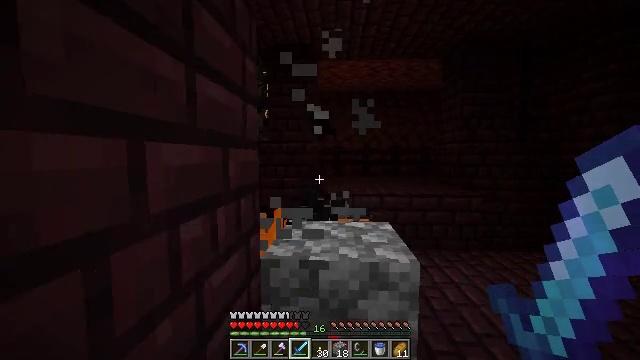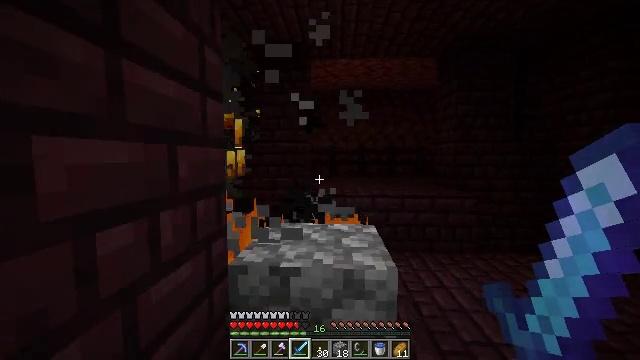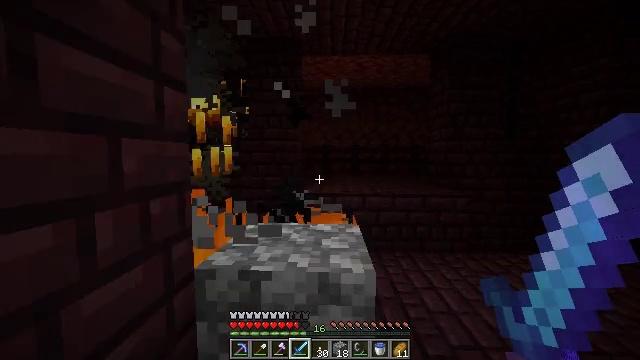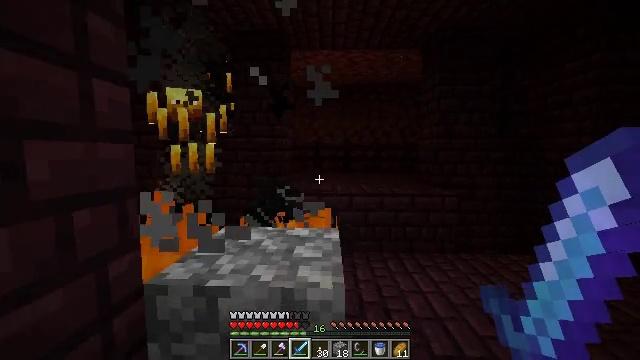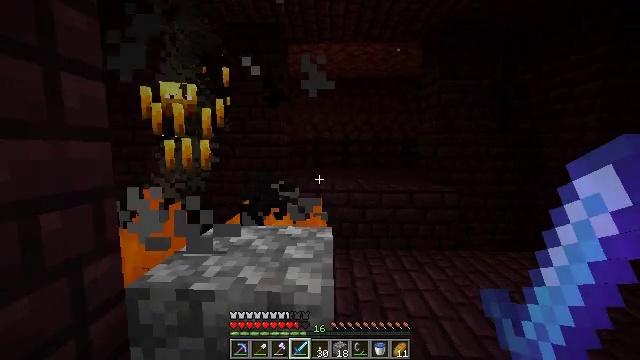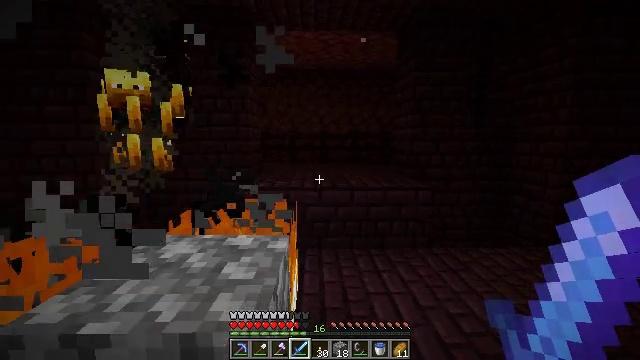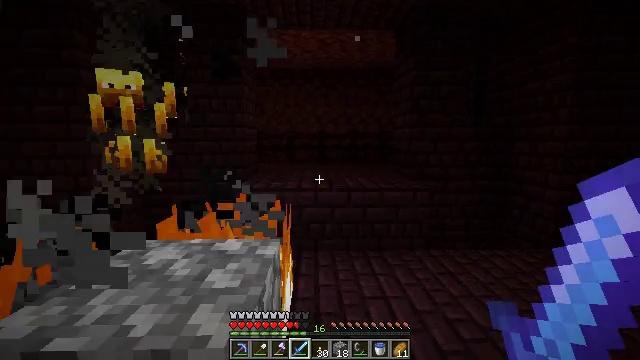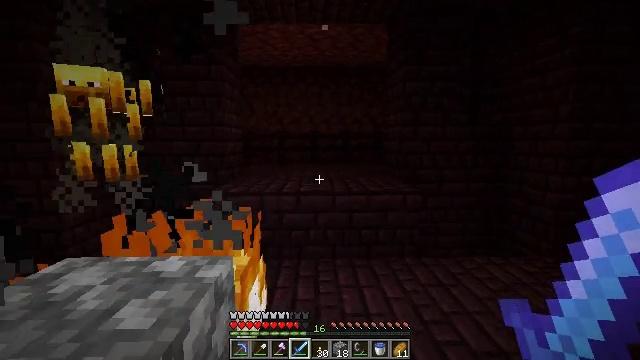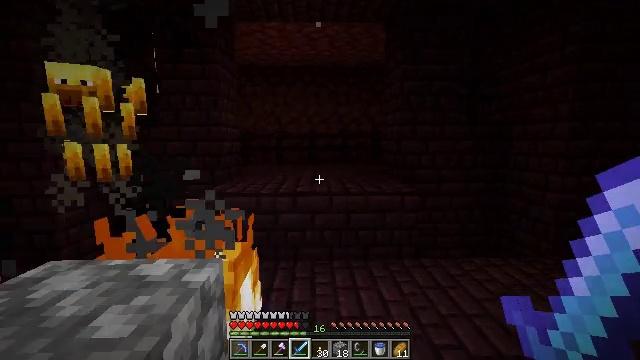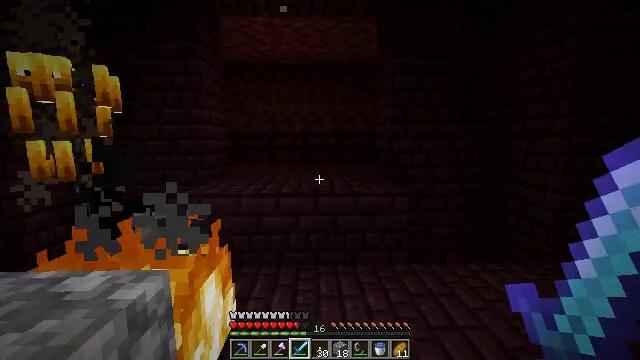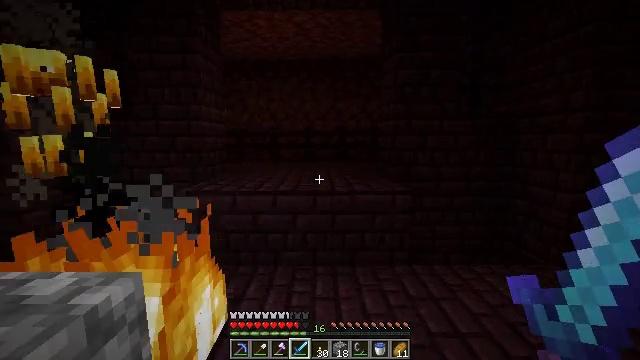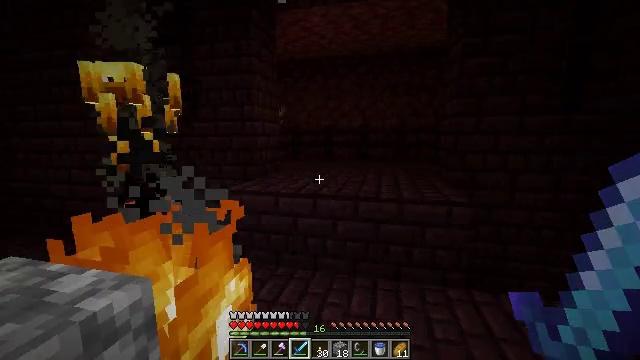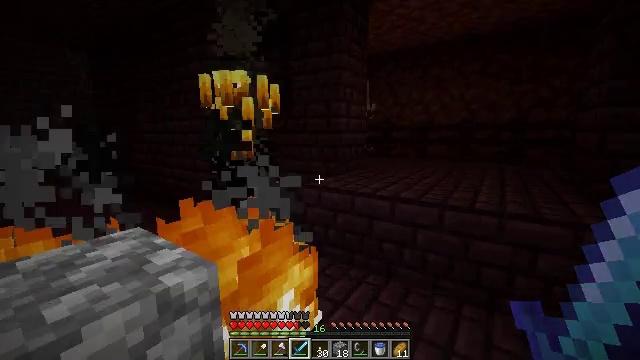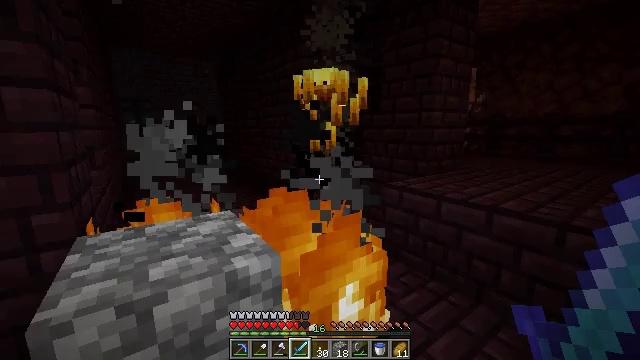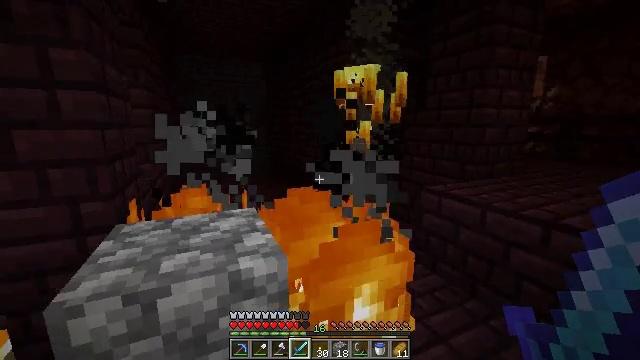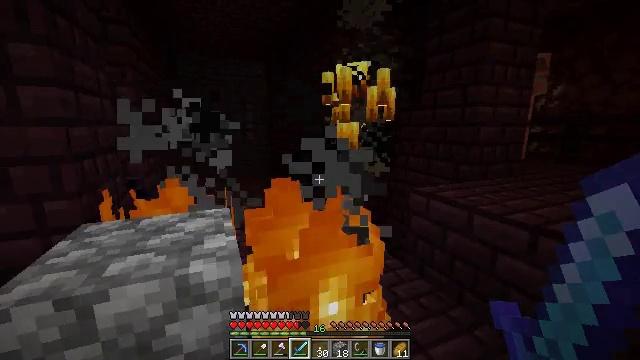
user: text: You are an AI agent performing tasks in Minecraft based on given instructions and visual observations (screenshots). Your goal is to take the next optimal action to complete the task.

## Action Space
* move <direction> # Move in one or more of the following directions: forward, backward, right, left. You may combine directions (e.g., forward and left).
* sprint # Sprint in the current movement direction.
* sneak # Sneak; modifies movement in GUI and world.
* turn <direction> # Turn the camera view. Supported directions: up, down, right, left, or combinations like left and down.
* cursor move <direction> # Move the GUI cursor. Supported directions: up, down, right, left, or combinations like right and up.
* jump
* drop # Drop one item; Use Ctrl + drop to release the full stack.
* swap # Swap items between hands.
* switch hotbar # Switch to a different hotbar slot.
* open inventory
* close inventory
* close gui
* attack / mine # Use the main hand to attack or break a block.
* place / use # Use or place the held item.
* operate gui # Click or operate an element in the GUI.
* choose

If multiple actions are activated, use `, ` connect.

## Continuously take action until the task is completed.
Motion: motion action
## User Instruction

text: Kill Nether mobs.
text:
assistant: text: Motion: move forward and move right
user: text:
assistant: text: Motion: move forward and move right
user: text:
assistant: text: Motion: move forward and move right
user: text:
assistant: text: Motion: move forward and move right, turn down
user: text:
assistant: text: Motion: move forward and move right, turn right and down
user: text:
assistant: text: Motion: move forward and move right
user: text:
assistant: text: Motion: move forward and move right
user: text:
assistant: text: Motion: move forward and move right
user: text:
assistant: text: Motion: move forward and move right
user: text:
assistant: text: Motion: move forward and move right, turn left
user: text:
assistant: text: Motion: move forward and move right, turn left
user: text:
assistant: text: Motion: move forward and move right, turn left
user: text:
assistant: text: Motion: move forward and move right, turn left and down
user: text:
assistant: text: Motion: move forward and move right, turn left
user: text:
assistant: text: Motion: move right, turn left
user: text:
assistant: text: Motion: move right
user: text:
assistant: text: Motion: move right, turn left
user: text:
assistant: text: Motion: move right, turn left
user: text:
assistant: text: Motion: move right
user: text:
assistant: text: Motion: move right
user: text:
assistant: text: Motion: move forward and move right, turn left
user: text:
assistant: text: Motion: move forward and move right, turn left
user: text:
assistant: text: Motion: move forward and move right, turn left and up
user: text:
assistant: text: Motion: move forward, turn left and up
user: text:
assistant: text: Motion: move forward, turn left and up
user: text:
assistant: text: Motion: move forward, turn up
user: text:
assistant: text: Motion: move forward
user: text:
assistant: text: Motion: move forward, attack / mine
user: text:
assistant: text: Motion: move forward, attack / mine
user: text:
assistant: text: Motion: move forward, turn left and up, attack / mine